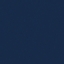
Land use / land cover class: SeaLake